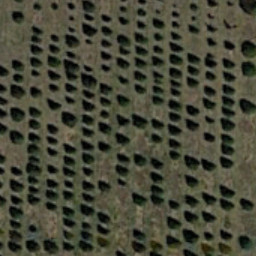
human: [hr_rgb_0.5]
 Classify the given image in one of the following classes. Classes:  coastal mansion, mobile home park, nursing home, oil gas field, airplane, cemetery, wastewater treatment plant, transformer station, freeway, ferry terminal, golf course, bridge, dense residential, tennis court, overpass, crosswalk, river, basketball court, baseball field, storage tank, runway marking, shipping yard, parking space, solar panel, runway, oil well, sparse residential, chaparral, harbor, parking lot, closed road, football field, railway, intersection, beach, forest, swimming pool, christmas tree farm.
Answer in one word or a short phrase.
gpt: christmas tree farm